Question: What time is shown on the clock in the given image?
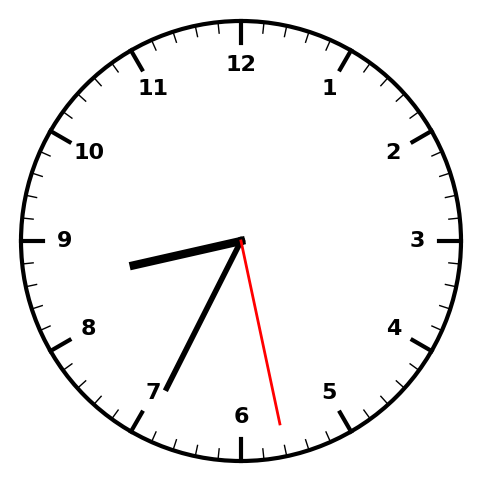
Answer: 08:34:28